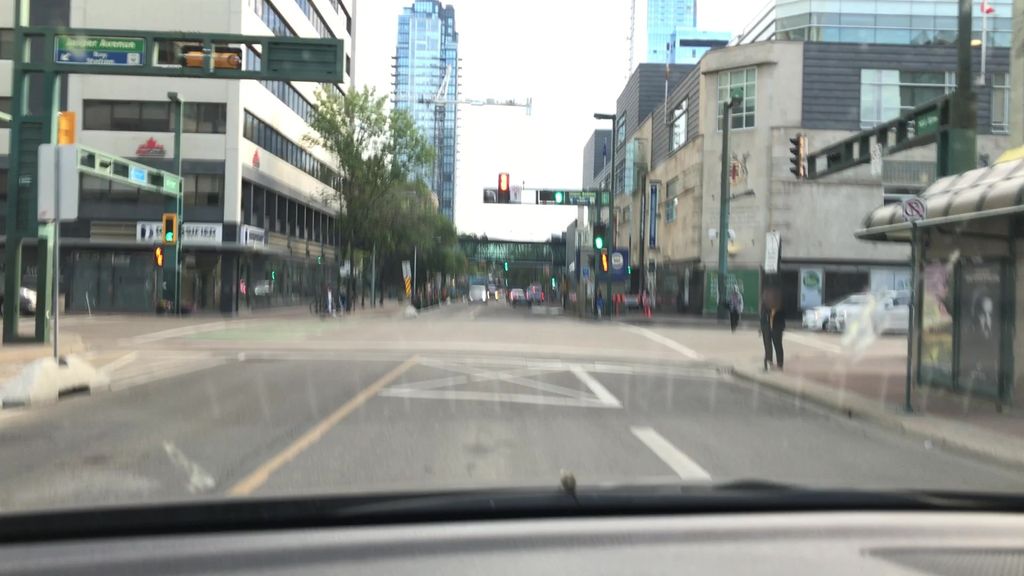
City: edmonton